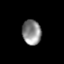
Tissue: lung
Cell type: Epithelial cells
Senescence score: 0.1697
Nuclear area (px): 467
Mean DAPI intensity: 136.465